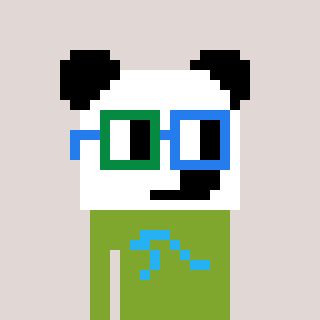
a pixel art character with square green and blue glasses, a panda-shaped head and a slimegreen-colored body on a warm background